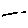
Label: line